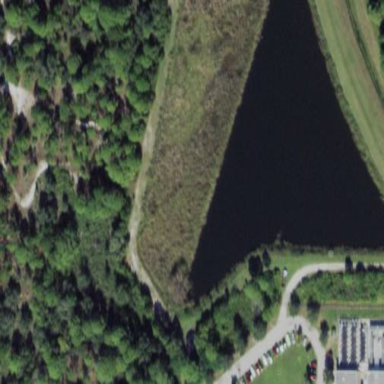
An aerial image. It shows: Serene pond surrounded by nature.